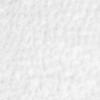
Label: no_change